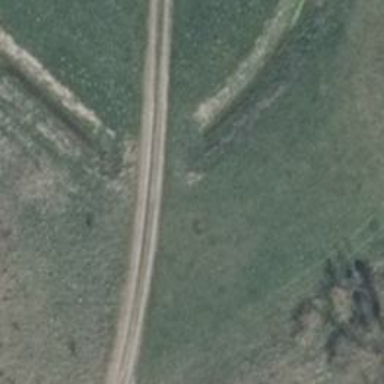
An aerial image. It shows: Track road with grade2 bridge.